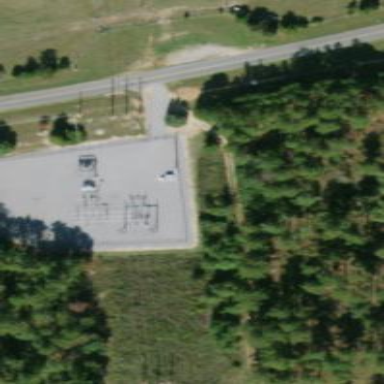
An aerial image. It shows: Distribution level power substation enclosed by fence.